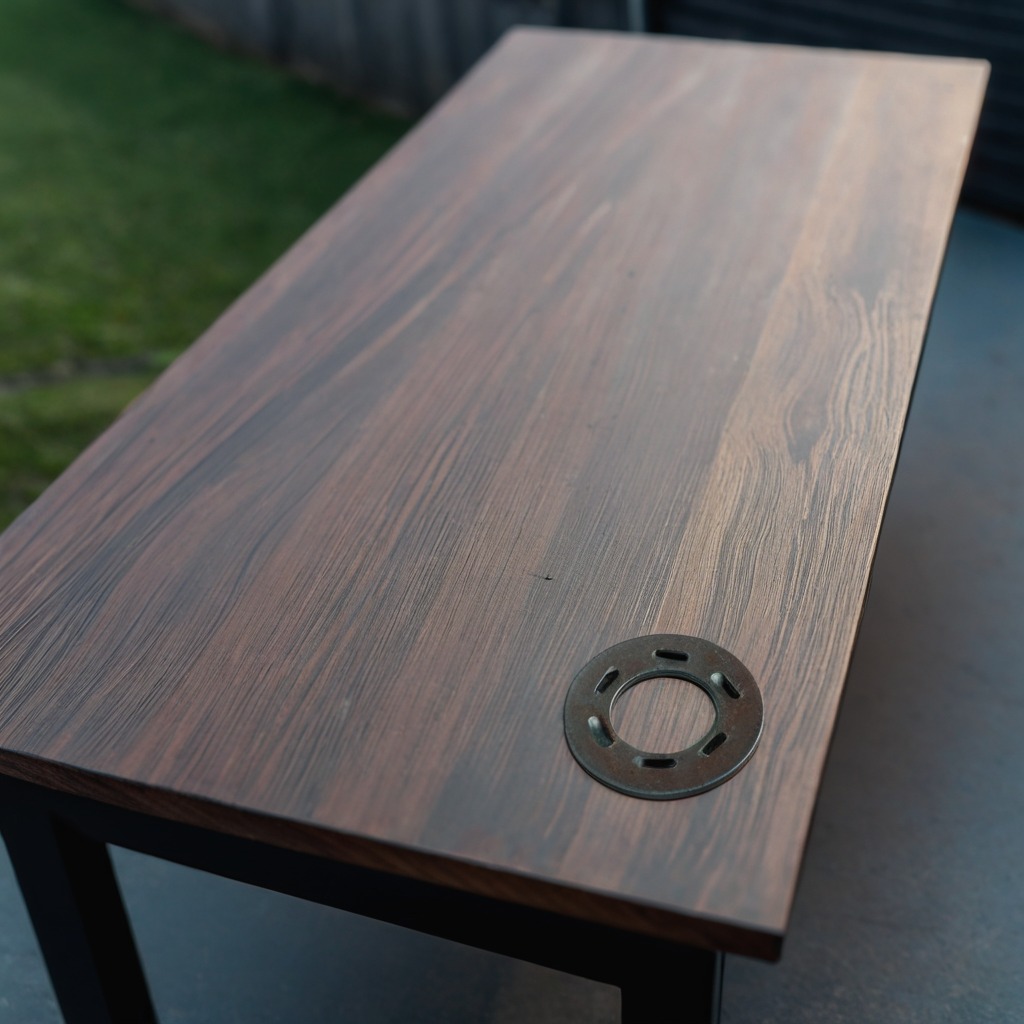
A flat metal washer is lying on a table with faint burn marks in a small garage at twilight.